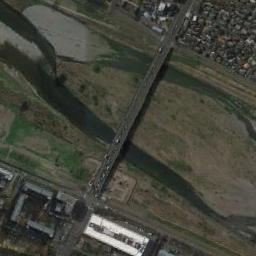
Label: bridge